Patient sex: M
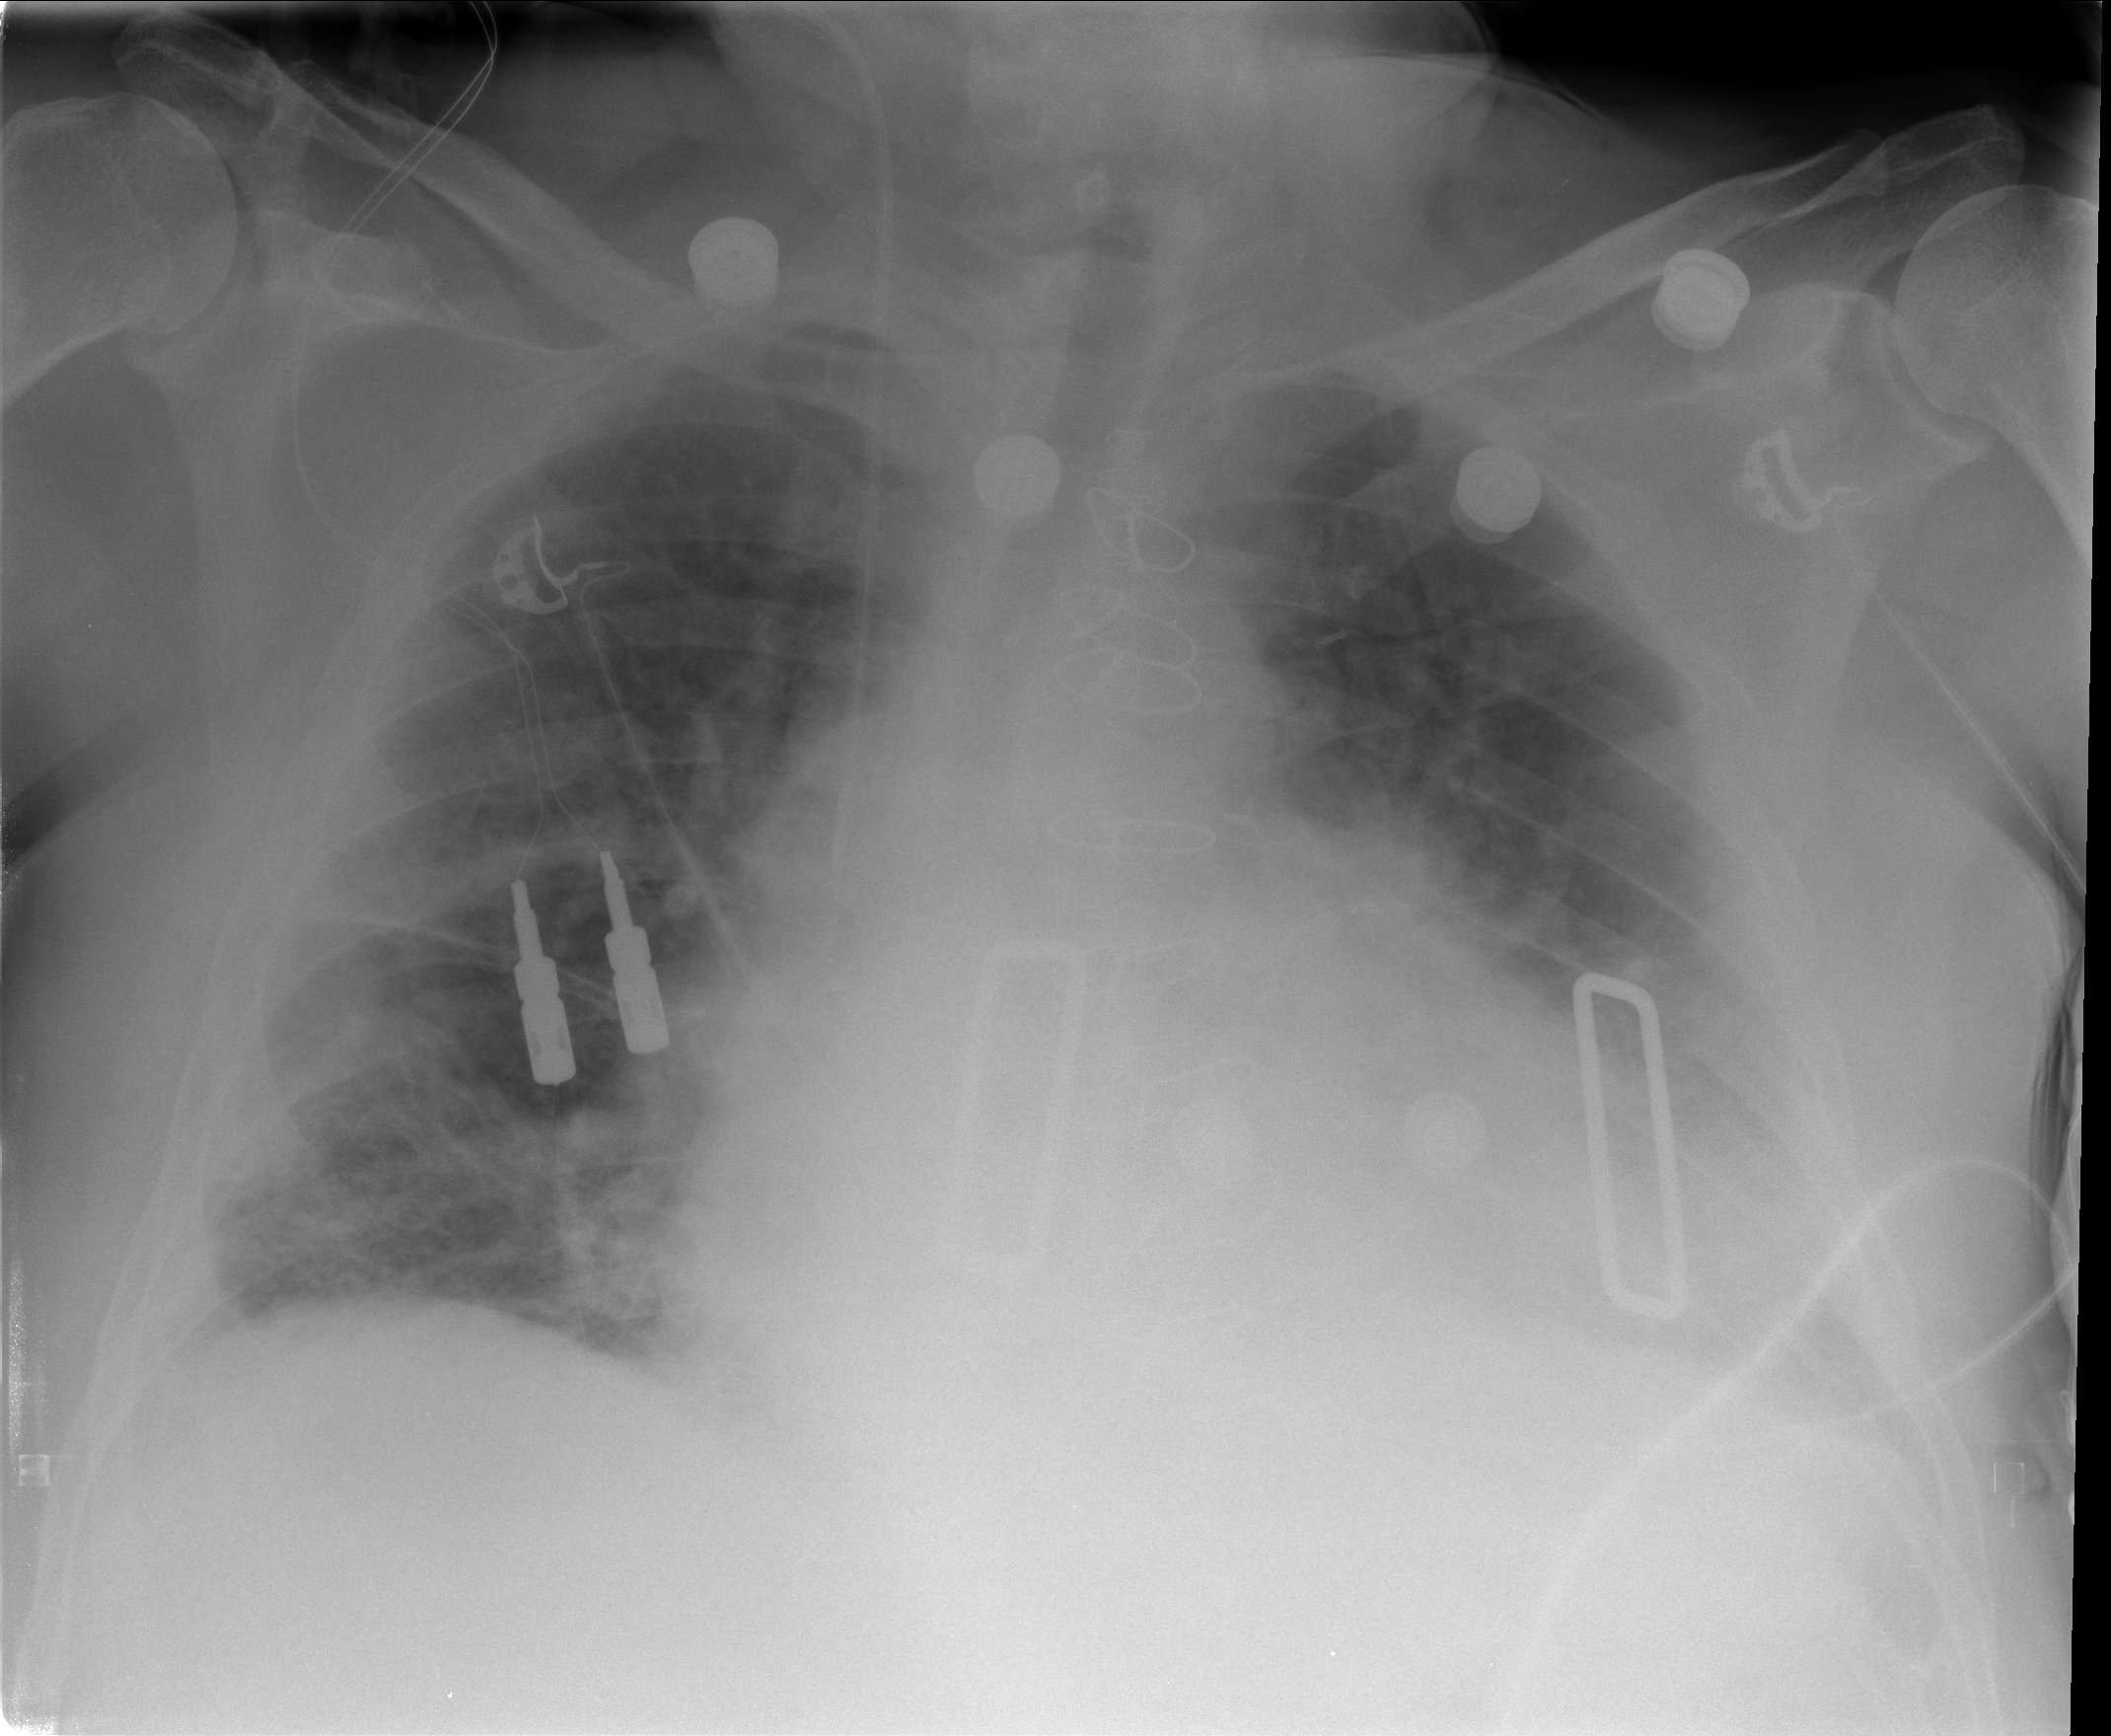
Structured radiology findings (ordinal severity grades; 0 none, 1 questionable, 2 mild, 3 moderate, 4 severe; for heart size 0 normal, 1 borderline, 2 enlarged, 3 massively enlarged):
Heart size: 2
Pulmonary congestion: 3
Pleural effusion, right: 2
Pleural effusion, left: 2
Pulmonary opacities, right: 3
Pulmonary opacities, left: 2
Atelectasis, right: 2
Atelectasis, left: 2